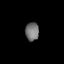
Tissue: lung
Cell type: Others
Senescence score: 0.2247
Nuclear area (px): 242
Mean DAPI intensity: 116.322